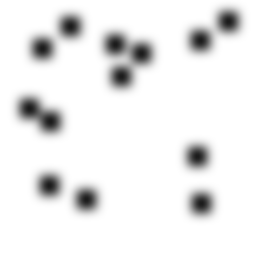
Squares: 13
Triangles: 0
Stars: 0
Total shapes: 13